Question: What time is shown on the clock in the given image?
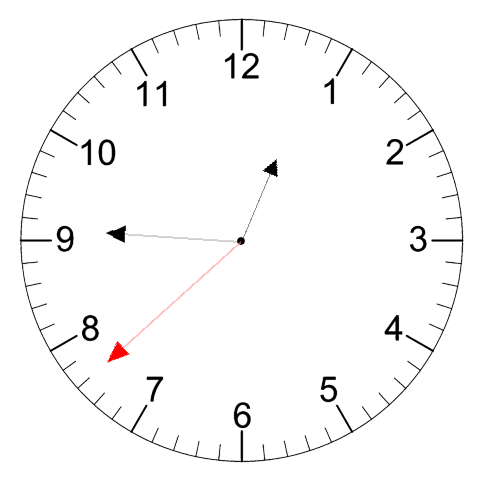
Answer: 12:45:38